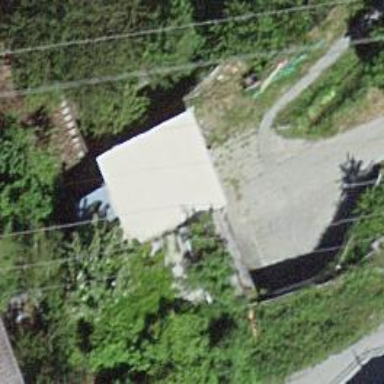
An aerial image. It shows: Garage.